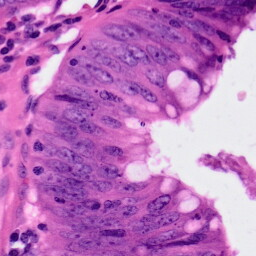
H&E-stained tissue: Colon